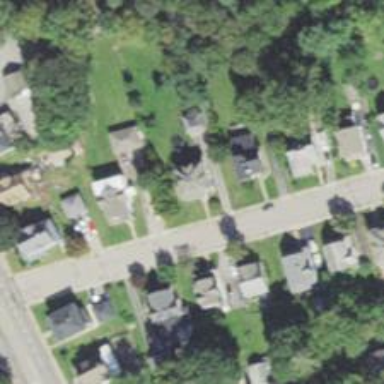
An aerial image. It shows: Residential driveway used as service road.